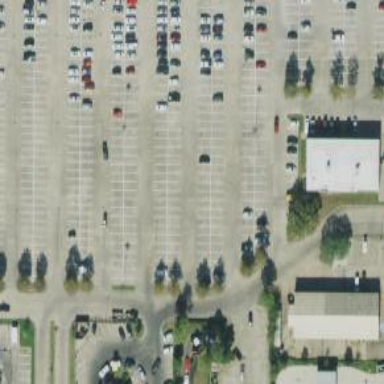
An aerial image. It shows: Parking space is available.